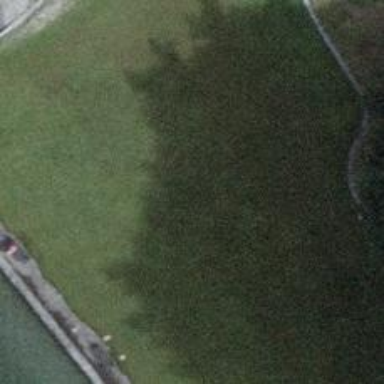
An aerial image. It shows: Bench.